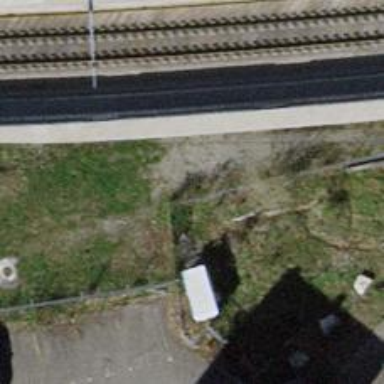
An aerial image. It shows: Abandoned railway yard with one track.